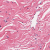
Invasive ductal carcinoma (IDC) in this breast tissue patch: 0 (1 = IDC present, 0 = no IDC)